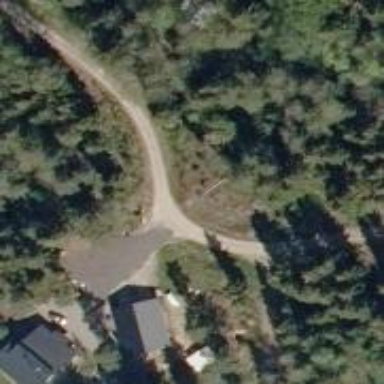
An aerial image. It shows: Well-maintained track road of grade 1.